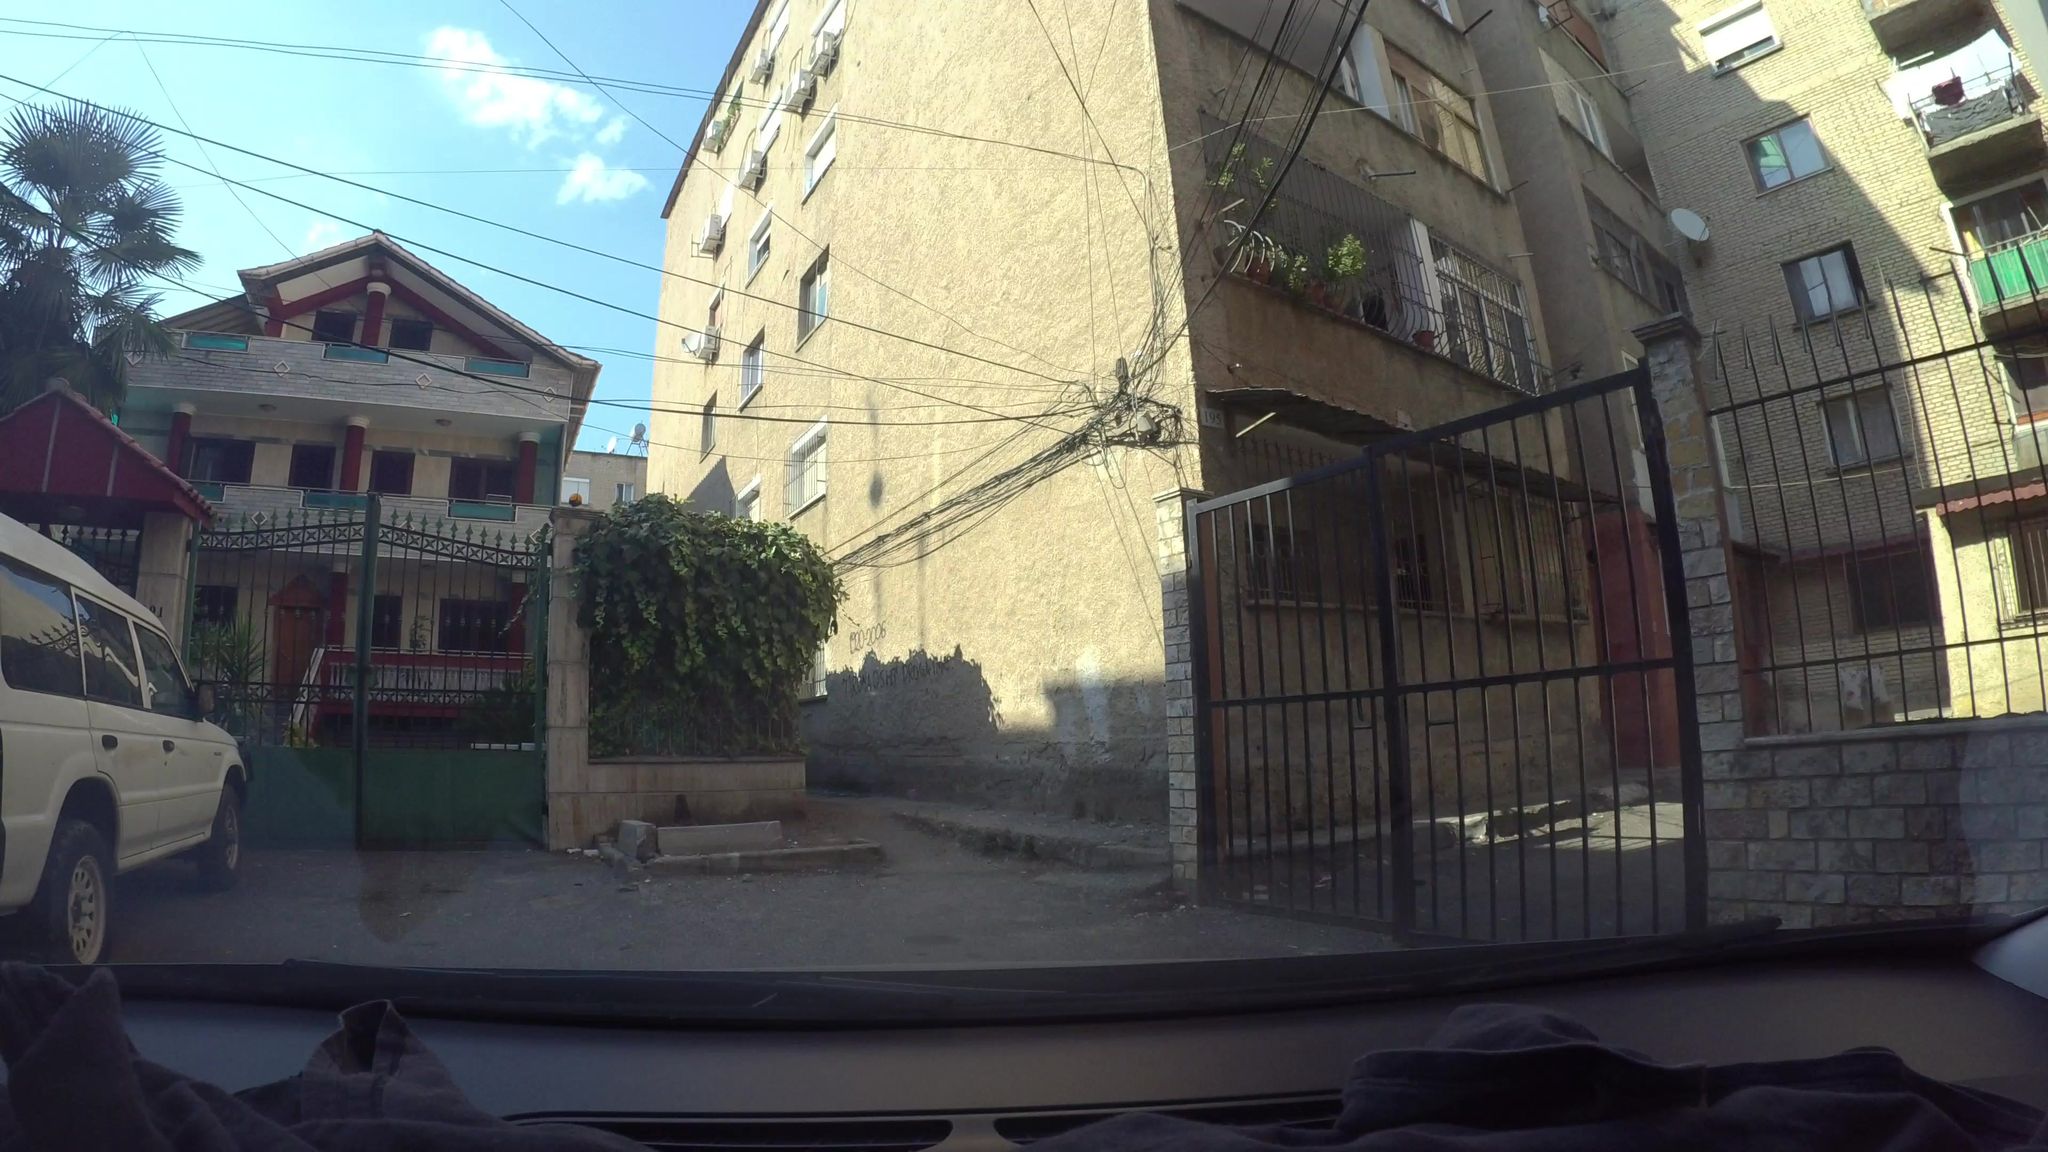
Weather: clear
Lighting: day
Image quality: good
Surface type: walking surface
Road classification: service, footway, living_street
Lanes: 1
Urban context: urban centre
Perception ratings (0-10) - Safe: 2.31, Lively: 3.67, Beautiful: 3.7, Boring: 3.4, Depressing: 8.55, Wealthy: 2.55